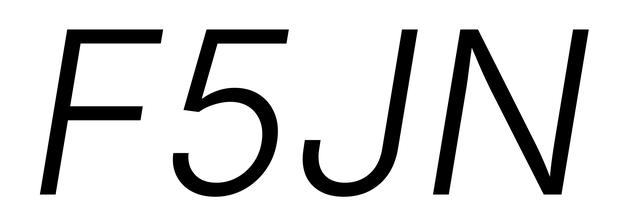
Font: Inter-Italic_Light_Italic